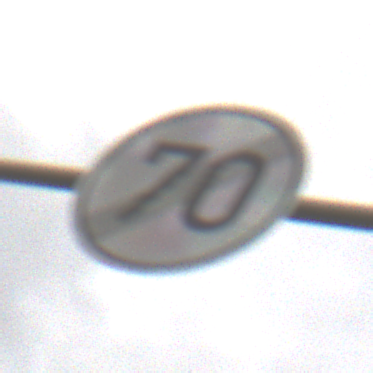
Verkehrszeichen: EndeGeschwindigkeit70
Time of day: MorningAfternoon
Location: Outdoor (Suburban)
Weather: Overcast
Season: NotSpecified
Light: Natural